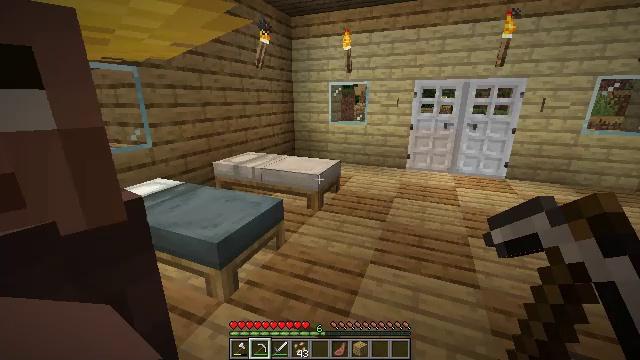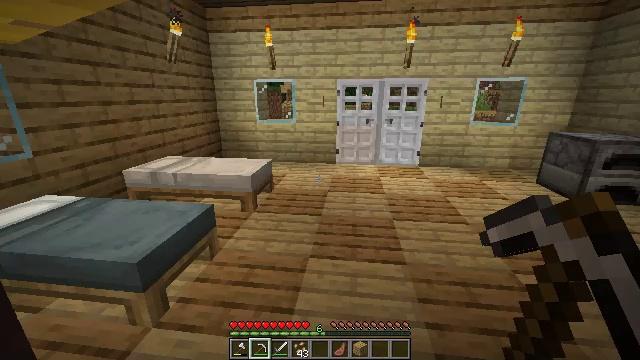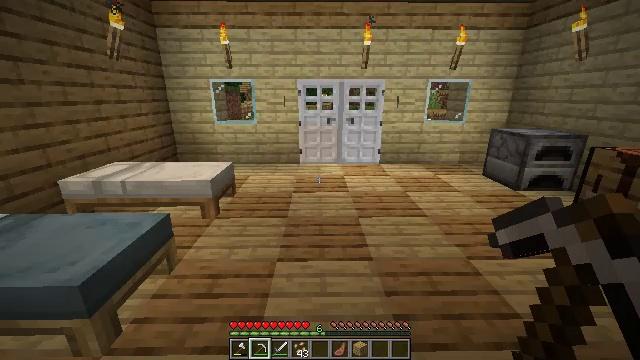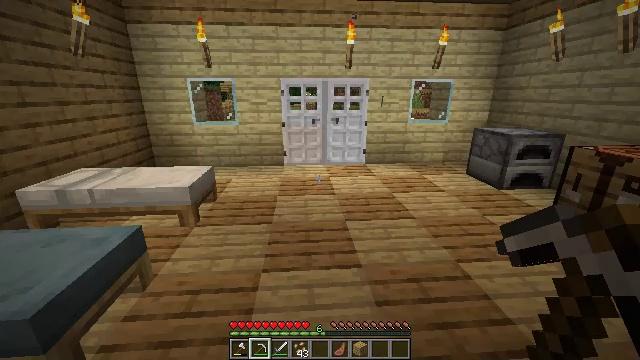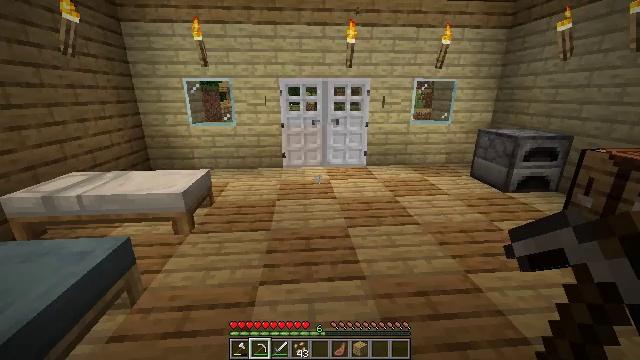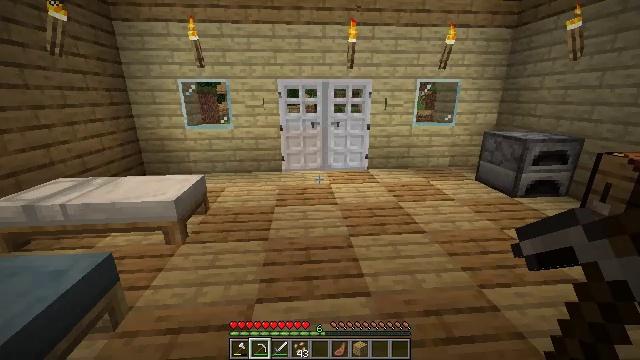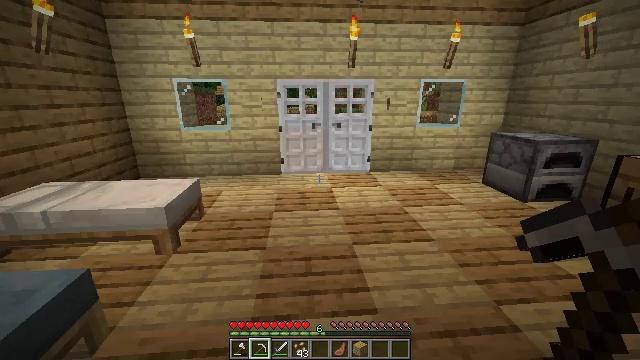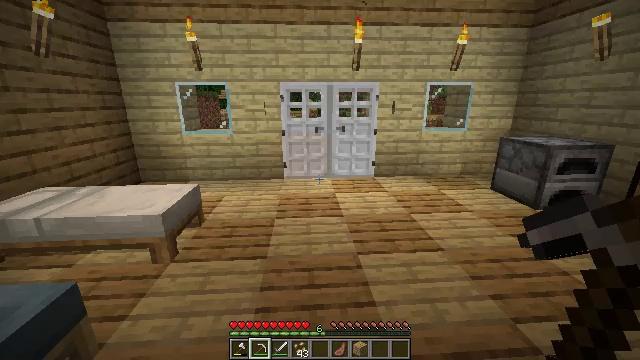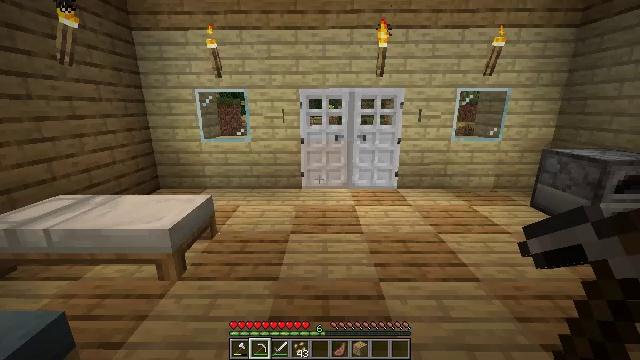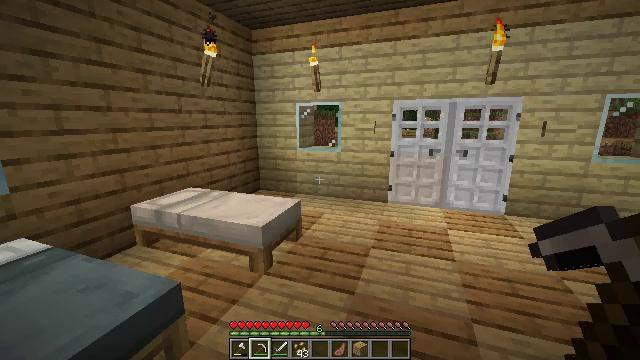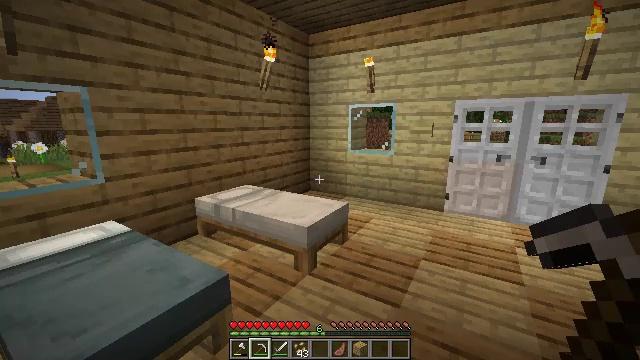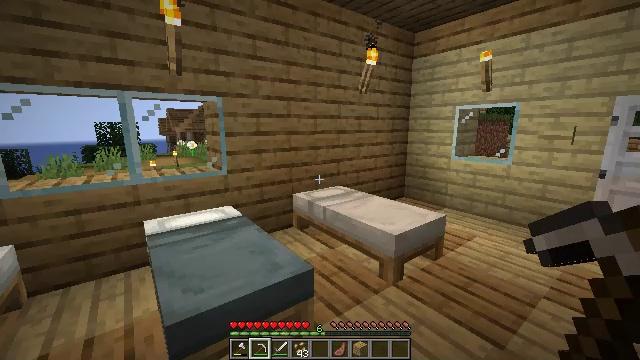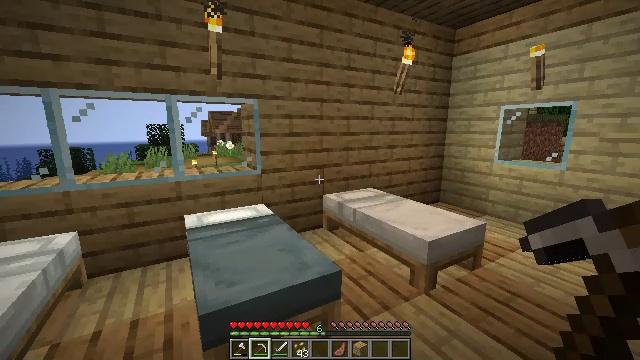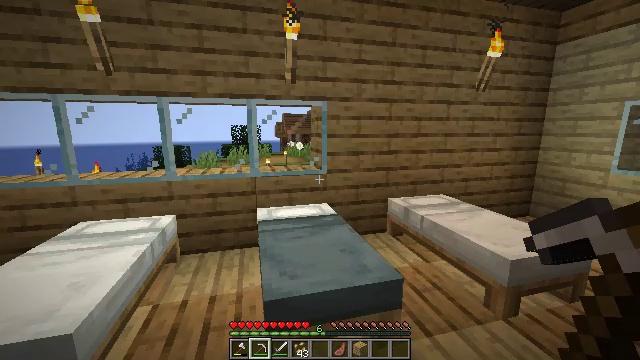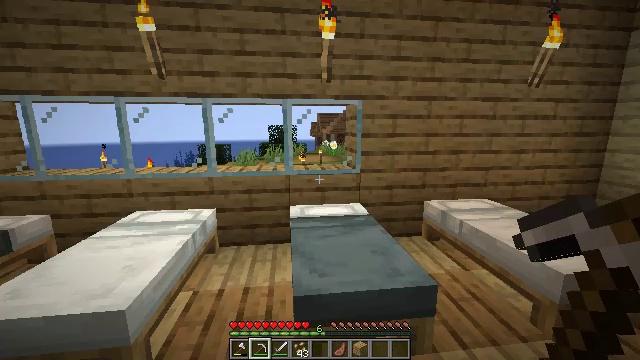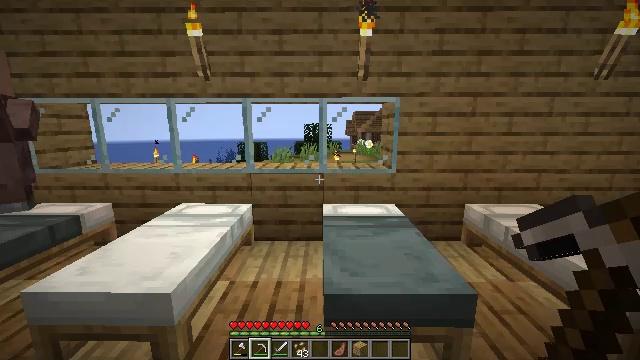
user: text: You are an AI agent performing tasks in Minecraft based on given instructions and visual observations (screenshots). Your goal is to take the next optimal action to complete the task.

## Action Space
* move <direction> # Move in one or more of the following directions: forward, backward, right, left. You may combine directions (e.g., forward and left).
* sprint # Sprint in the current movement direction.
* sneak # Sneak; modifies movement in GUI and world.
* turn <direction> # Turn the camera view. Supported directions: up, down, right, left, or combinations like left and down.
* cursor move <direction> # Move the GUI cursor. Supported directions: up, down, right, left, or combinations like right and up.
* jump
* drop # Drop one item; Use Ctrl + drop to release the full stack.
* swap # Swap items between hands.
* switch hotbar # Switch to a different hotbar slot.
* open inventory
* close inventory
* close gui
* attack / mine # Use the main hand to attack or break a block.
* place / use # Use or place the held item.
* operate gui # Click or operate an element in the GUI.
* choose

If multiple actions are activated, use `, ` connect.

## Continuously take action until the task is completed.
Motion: motion action
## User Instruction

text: Drop a cooked porkchop.
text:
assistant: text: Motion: turn right
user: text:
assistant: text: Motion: move forward, turn right
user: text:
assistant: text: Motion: move forward, turn right
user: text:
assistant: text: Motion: move forward
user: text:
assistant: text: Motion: move forward
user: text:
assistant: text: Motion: move forward
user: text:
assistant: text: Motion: move forward
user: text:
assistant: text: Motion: turn left and up
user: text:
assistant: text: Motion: turn left and up
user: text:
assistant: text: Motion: turn left
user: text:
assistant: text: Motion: turn left
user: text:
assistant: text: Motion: turn left
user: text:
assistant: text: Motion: turn left
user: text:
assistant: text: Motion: turn left
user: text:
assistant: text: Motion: turn left
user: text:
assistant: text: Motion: turn left
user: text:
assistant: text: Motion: turn left
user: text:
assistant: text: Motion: turn left
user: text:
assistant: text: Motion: turn left
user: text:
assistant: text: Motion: turn left
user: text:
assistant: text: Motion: turn left
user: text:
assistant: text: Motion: turn left
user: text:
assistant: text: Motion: turn left and up
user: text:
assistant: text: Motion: turn left
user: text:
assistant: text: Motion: turn left
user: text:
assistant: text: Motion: turn left
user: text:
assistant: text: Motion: no_op
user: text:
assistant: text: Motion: turn left
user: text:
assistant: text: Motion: no_op
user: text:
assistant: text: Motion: move forward